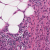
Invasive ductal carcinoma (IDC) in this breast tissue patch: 0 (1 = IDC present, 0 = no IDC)